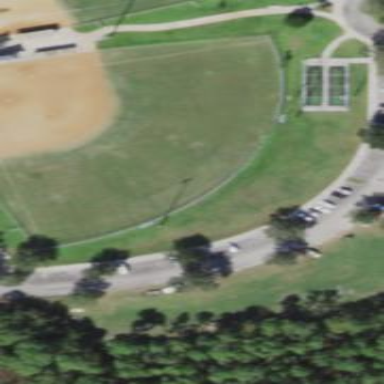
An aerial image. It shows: Baseball pitch for leisure land.